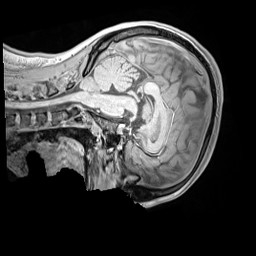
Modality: MP2RAGE
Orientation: sagittal
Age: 13
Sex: female
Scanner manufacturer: siemens
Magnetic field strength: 3 T
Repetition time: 4 s
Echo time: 0.00303 s